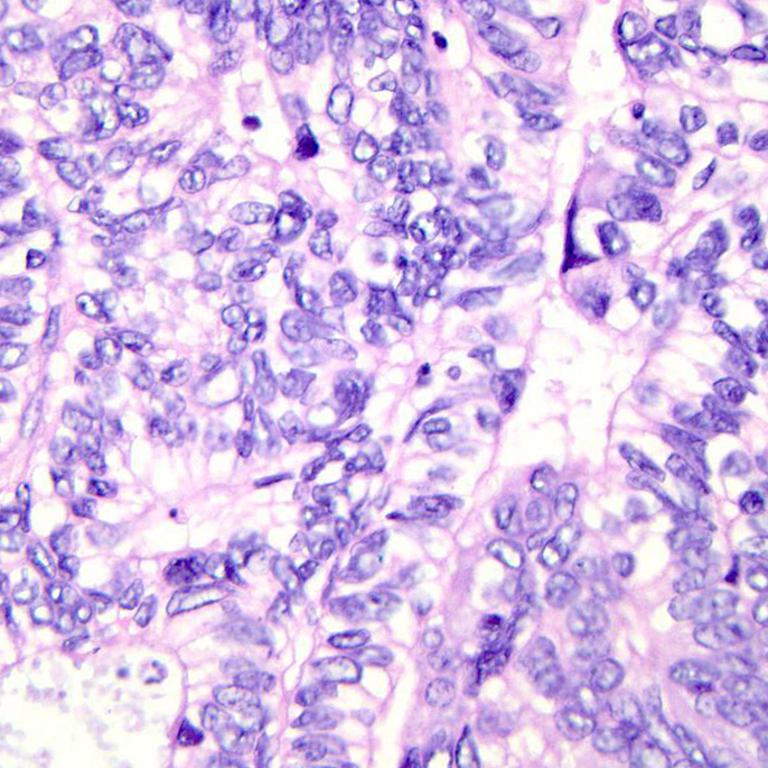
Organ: colon
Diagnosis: adenocarcinomas